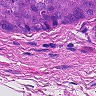
Metastatic tissue present: yes